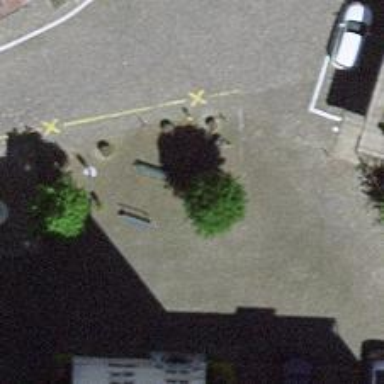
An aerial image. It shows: Trash bin with grey color.